Question: I'm trying to figure out how to get the div 'topnav' background color to fit the page width from side to side with no gaps. I hope you understand what I mean. if you need any more info just let me know.
Page showing gap:

:
'''
body {background-color: burlywood;}
#heading1{position: relative; text-align: center; top: 50px;}
#topnav{background-color: chocolate;
font-size: 30px;
text-align: center;
overflow: hidden;
position: relative;
word-spacing: 70px;
width: 100%; height: 100%;
bottom: 80px;
}
'''
'''
<!DOCTYPE html>
<html>
<head>
<link rel="stylesheet" href="main.css">
<title></title>
</head>
<body>
<h1 id="heading1">Hello World</h1>
<div id="topnav">
<nav>
<a href="#"> About</a>
<a href="#"> sales</a>
<a href="#"> cart</a>
<a href="#"> home</a>
</ul>
</nav>
</div>
</body>
</html>
'''
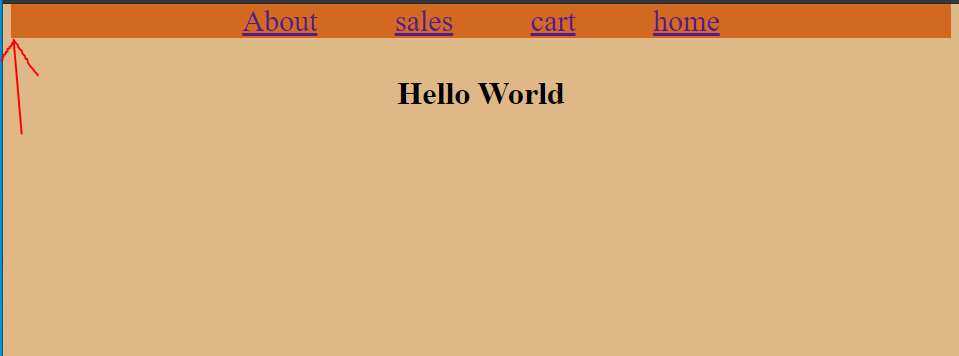
Answer: put 'body { padding:0; margin:0; }' in style